Current action and preconditions to check: trajectory_clear

Your task: For each precondition in the list above, predict whether it will hold at this action.

Consider the current scene as observed from the mobile robot's camera, and analyze the predicted future states of all dynamic agents (e.g., people, animals, vehicles, or any moving entities) within the NEXT SECOND.

IMPORTANT: Only answer "very likely" if you are absolutely certain—based on strong, clear evidence—that a dynamic agent will violate the precondition in the predicted future state. Do NOT answer "very likely" for unlikely, ambiguous, or low-probability risks.

Ask yourself for each precondition: Is there a high probability, with clear and convincing evidence, that the predicted future states of any dynamic agent will interfere with the predicted future state of the currently executing action within the NEXT SECOND, causing that precondition to fail?

Assess the risk level based on these predictions. Use "likely" or "very likely" if motions create a clear risk of interference.

Use "neutral" or "improbable" if agents are nearby but their predicted paths are clearly diverging or non-conflicting.

Failure Risk Categories: "very improbable", "improbable", "neutral", "likely", "very likely"

Answer Format: Output ONLY the probability_of_failure value from these categories: "very improbable", "improbable", "neutral", "likely", "very likely"

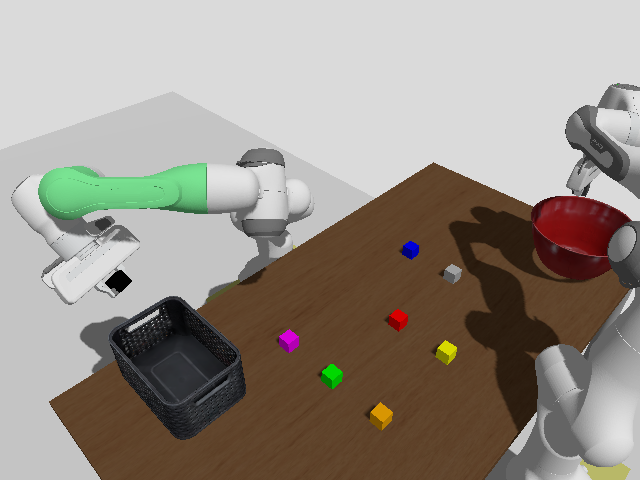

Answer: very improbable